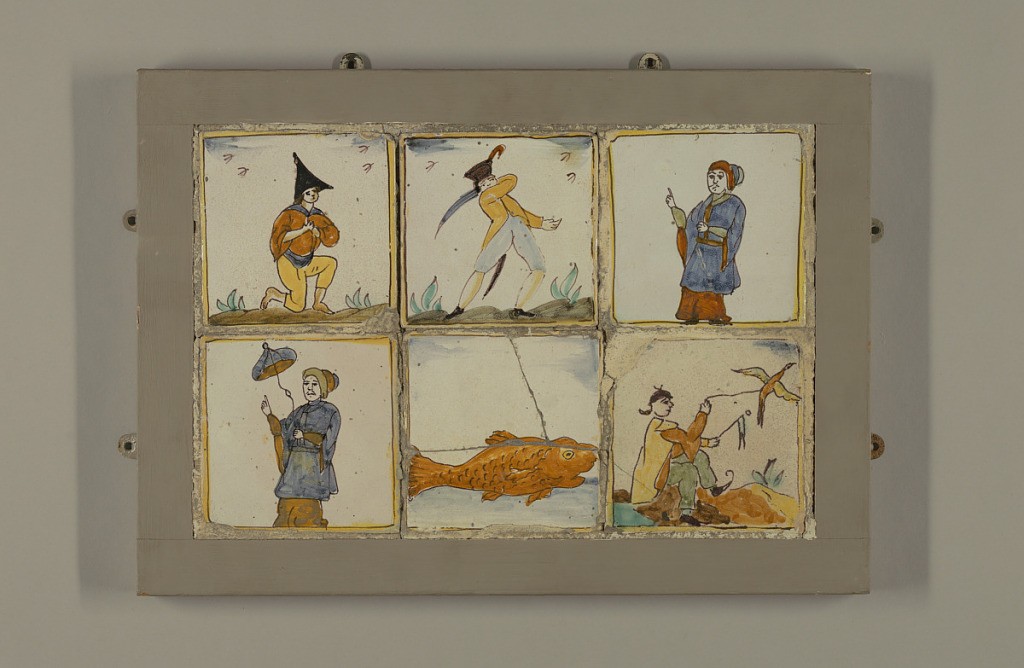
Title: Tile
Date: late 18th–early 19th century
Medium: Earthenware, glazed, high fire decorated
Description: Man in vaguely Chinese garb, walking toward left.